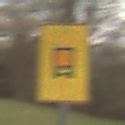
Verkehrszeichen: KennzeichnungspflichtigeFahrzeugeGefaehrlicheGueterOhnePfeilsymbol
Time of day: Midday
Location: Outdoor (Nature)
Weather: Overcast
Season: NotSpecified
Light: Natural